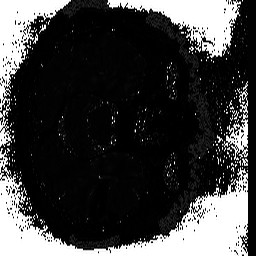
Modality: T2starmap
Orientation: axial
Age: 70
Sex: female
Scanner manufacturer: siemens
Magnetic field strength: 3 T
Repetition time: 0.043 s
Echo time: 0.00184 s